Question: <URL>
I have used ifelse for the first parts, but I am not quite sure how to input the third of the three equations in the piece-wise function

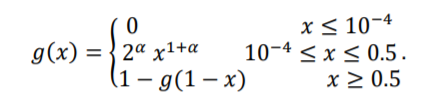
Answer: Below is an analytical expression of function 'g'
'''
g <- function(x,a = 0.001) {
2**a*x**(1+a)*(x>=1e-4 & x <= 0.5) + (1-2**a*(1-x)**(1+a))*(x>0.5 & x <= 1-1e-4) + 1*(x>1-1e-4)
}
'''
where 'a' is an optional argument, set to some value by default.
You can pass a vector 'x' to 'g' to get a vectorized output, e.g.,
'''
> g(runif(10))
[1] 0.26534066 0.37201400 0.57292063 0.90836325 0.20149890 0.89855147
[7] 0.94479693 0.66092938 0.62922482 0.<PHONE>
'''